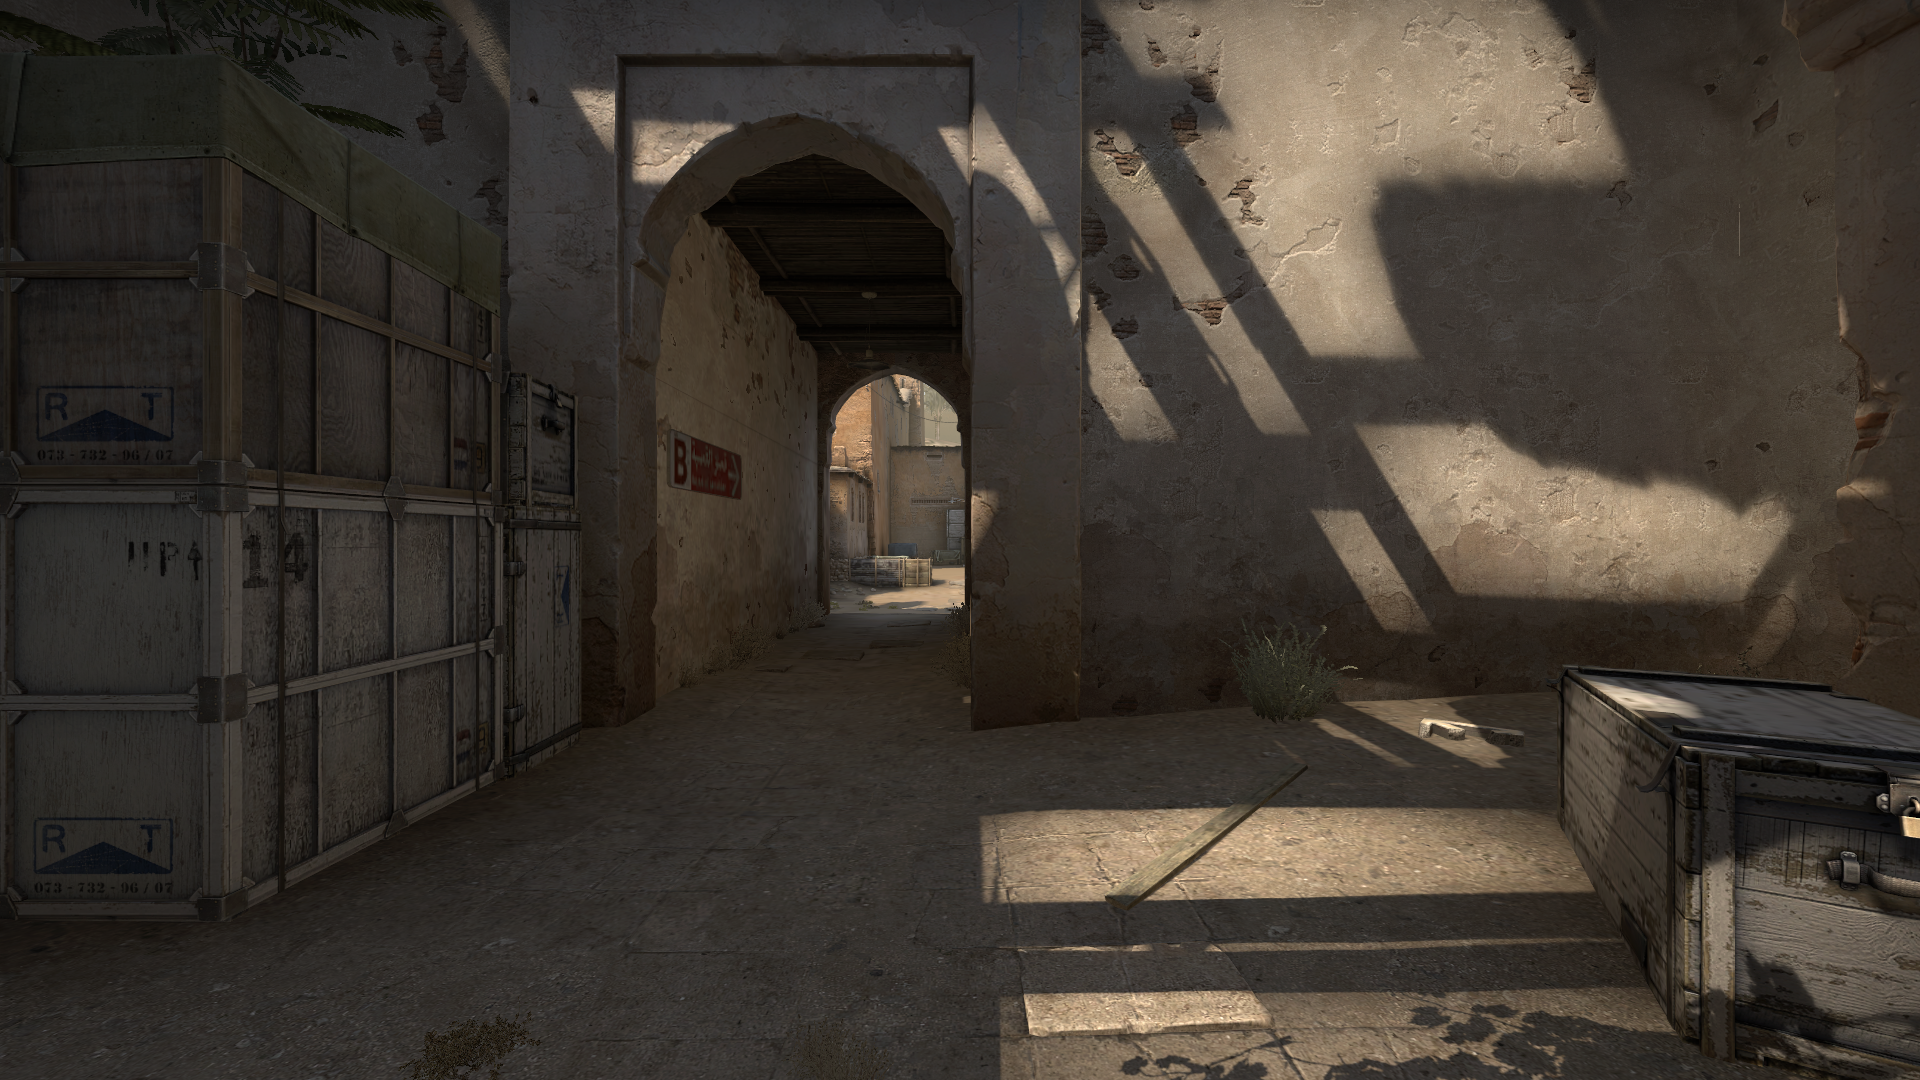
Map: de_dust2